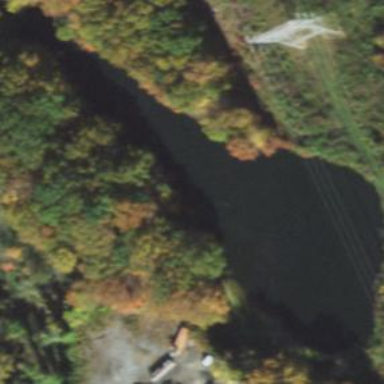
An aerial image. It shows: Peaceful pond surrounded by nature.